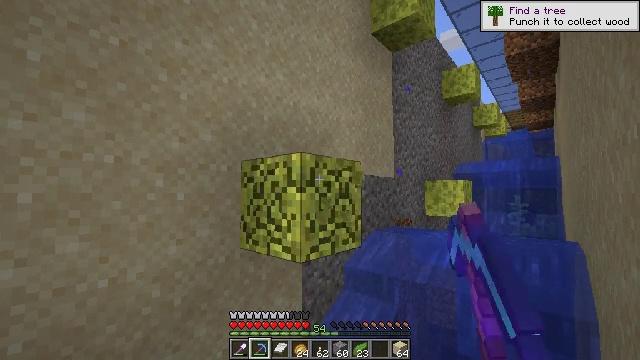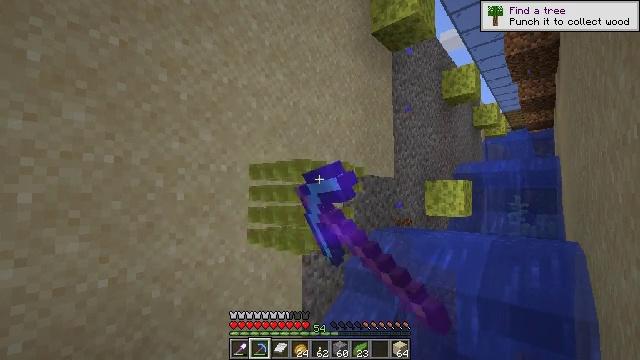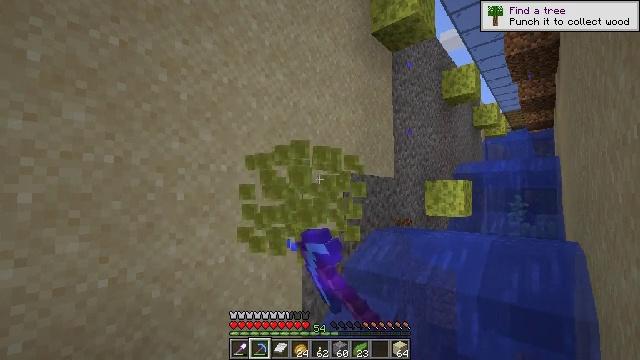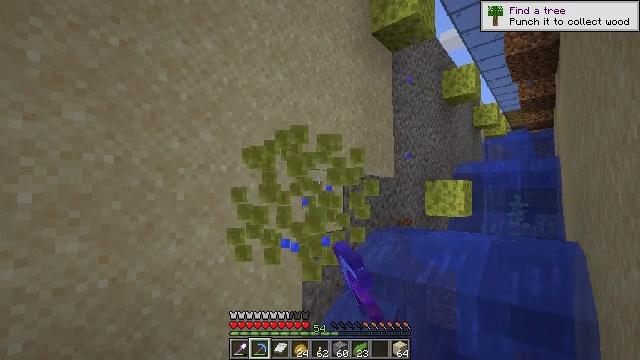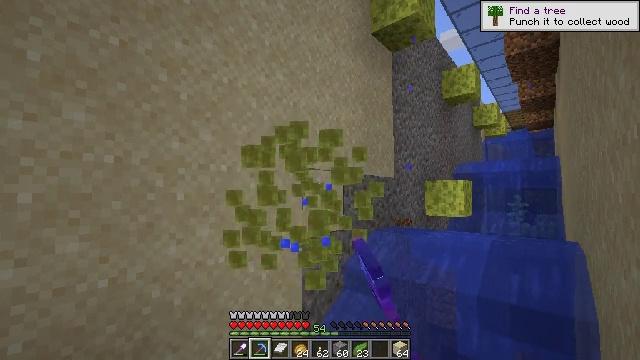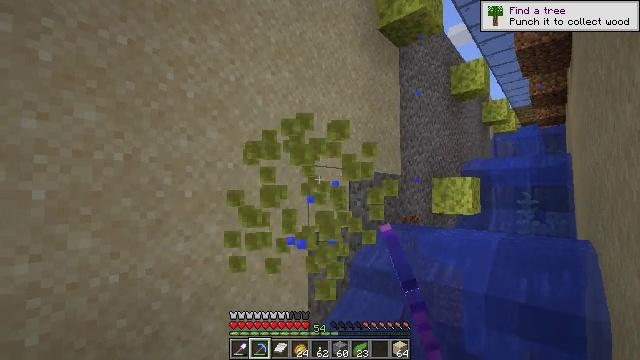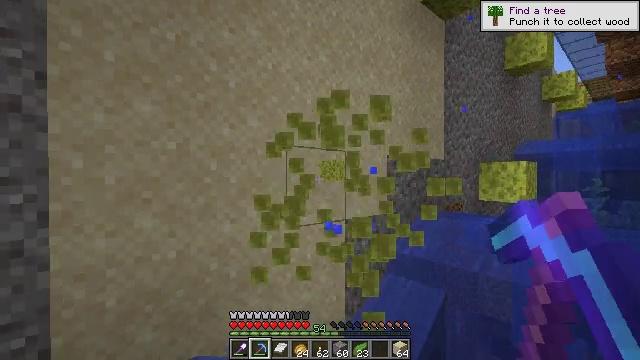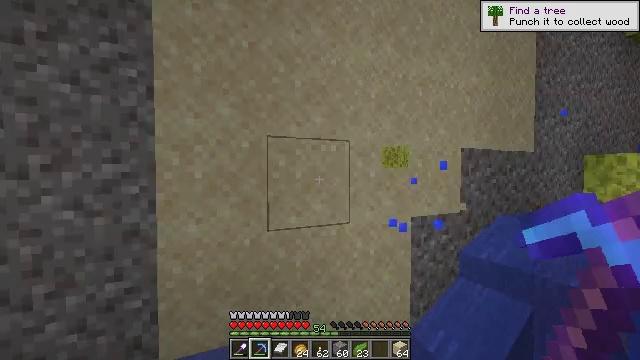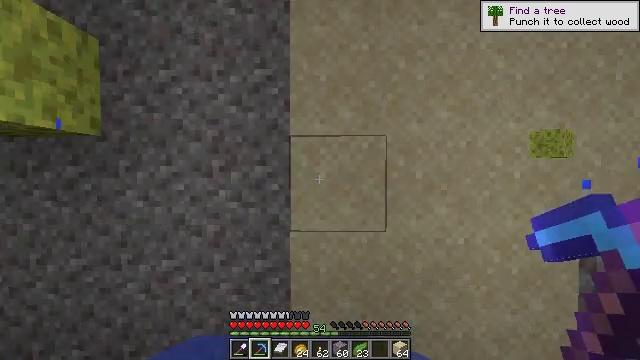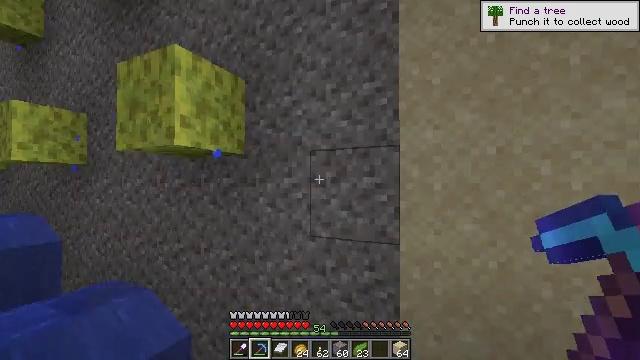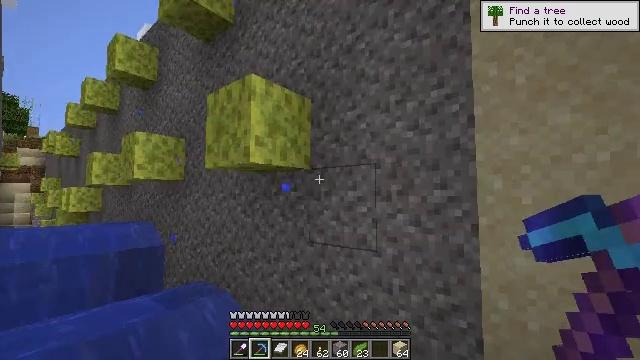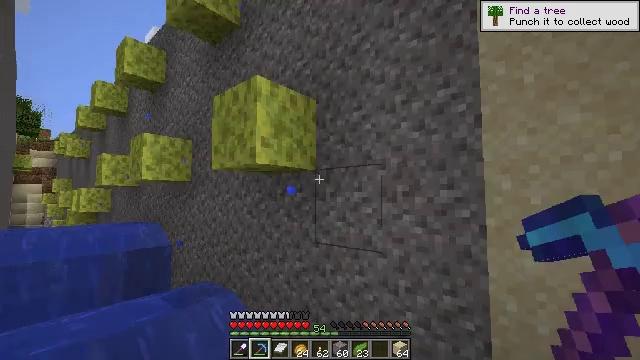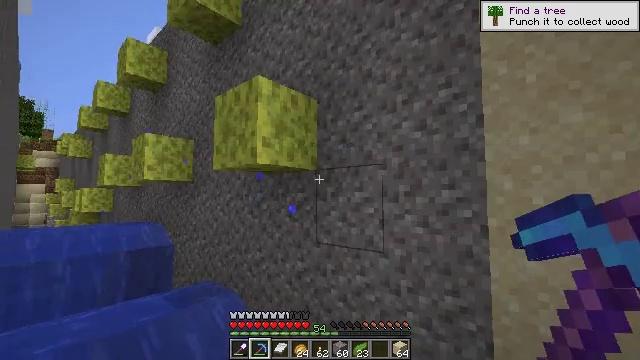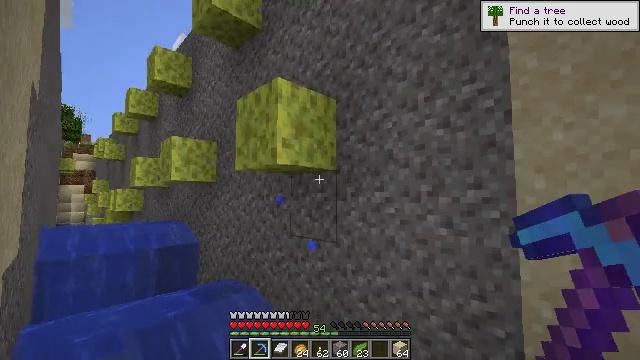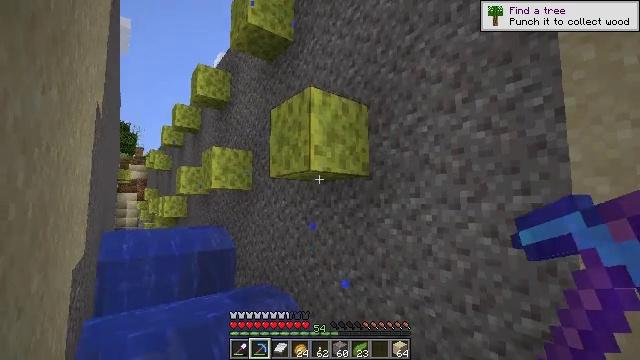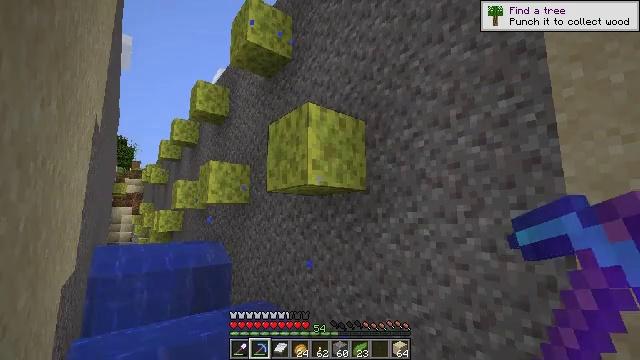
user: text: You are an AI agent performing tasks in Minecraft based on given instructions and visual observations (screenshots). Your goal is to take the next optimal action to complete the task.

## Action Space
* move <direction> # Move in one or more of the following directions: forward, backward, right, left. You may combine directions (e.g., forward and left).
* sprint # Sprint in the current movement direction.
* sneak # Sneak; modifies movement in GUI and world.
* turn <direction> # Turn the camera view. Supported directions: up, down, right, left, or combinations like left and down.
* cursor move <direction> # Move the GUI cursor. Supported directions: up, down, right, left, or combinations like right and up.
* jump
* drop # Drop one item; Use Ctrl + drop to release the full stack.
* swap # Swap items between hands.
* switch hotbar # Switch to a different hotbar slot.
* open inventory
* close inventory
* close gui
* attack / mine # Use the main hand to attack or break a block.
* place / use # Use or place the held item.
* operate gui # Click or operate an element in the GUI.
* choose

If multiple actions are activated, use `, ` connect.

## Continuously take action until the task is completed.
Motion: motion action
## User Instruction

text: Break the wet sponge block.
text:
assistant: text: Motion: attack / mine
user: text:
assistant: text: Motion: attack / mine
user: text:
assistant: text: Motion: attack / mine
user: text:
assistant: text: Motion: no_op
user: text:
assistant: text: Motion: turn left
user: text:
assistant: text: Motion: turn left and down
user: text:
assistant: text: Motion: turn left and down
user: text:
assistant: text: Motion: turn left
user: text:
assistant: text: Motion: turn left and up
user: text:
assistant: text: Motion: turn left and up
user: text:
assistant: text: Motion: turn left
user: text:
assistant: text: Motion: no_op
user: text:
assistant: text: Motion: turn left
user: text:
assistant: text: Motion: turn left and up
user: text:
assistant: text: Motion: turn up
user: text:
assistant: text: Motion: turn right and up
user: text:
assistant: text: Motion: attack / mine
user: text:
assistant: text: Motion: attack / mine
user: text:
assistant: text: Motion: attack / mine
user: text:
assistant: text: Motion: attack / mine
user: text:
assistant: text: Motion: attack / mine
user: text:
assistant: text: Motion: attack / mine
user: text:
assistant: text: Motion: attack / mine
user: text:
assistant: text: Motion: attack / mine
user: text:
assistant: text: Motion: attack / mine
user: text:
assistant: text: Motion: attack / mine
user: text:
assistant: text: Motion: attack / mine
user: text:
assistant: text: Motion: attack / mine
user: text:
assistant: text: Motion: attack / mine
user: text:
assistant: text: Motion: attack / mine